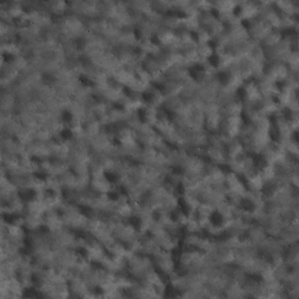
Label: non_frost